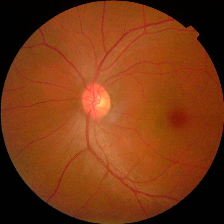
Diabetic retinopathy grade: No DR